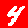
Digit: 4